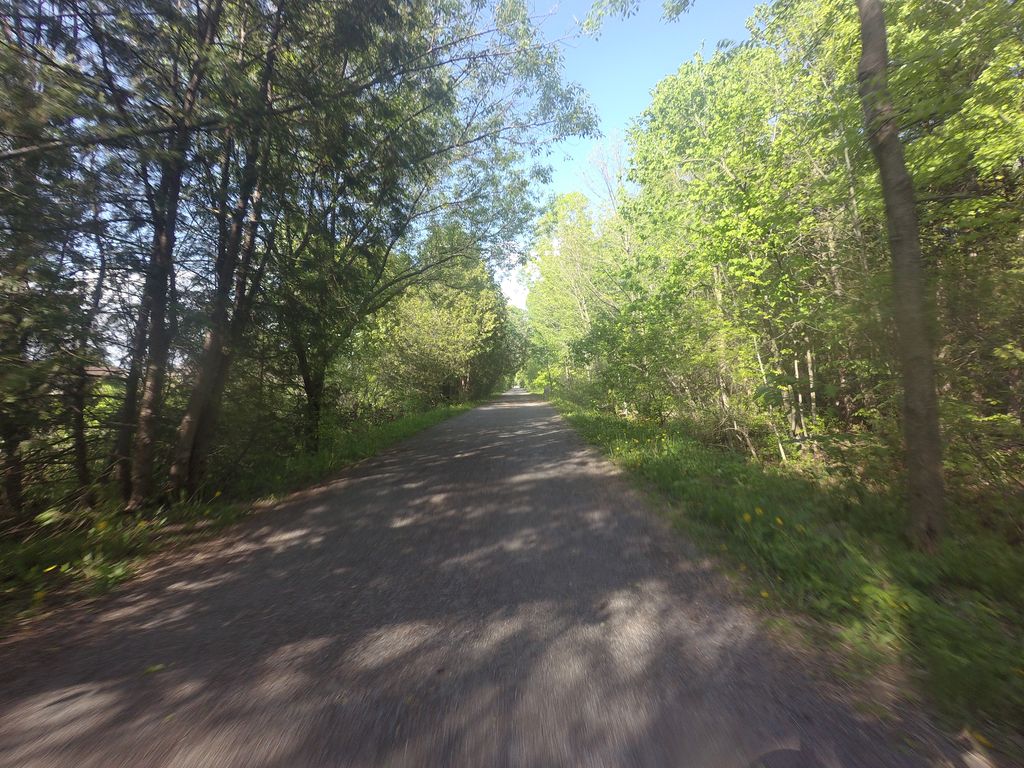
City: ottawa-gatineau